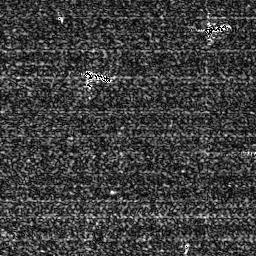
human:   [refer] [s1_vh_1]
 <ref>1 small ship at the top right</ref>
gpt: <box>[[78, 7, 89, 13, 0]]</box>